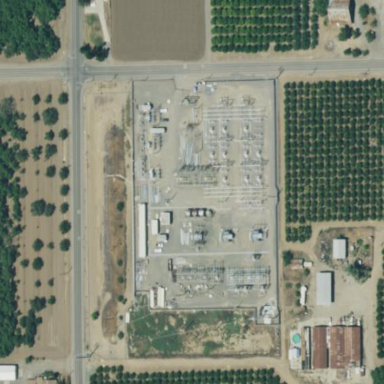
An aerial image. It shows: Fence around switchgear for power.